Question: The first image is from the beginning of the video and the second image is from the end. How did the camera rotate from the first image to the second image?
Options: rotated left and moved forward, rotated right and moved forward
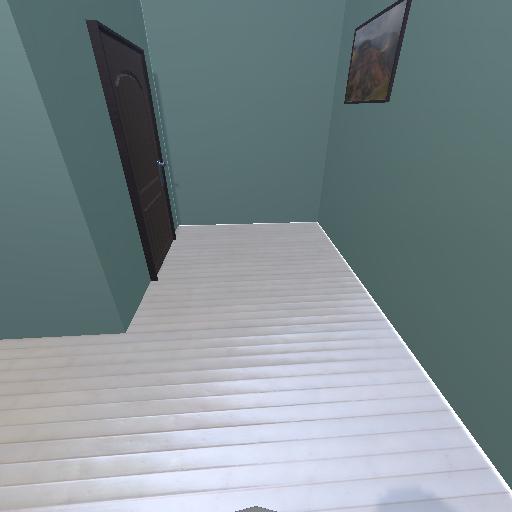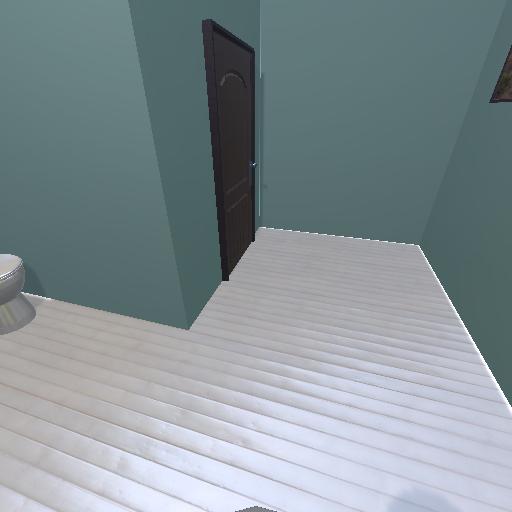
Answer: rotated left and moved forward